Field crop: tomato
Growth stage: 2
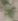
Species: solanum